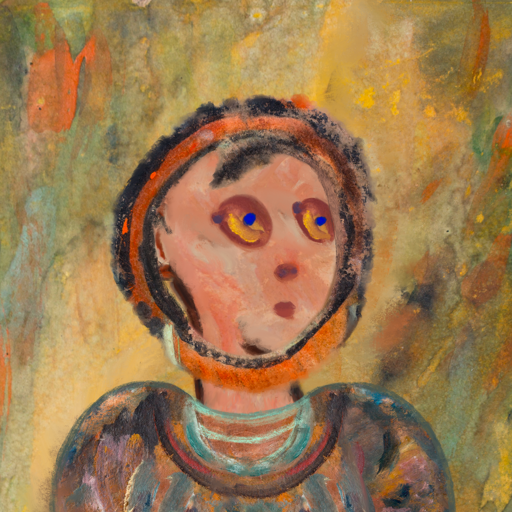
Background: Comrade, Head And Neck Side: Roy_Bahadur, Face Side: Mother_And_Son_Son, Bust: Boggyland, Hair Side: Childish, Head Accessory: Blank, Second Necklace: Blank, Necklace: Blank, Baby: Blank